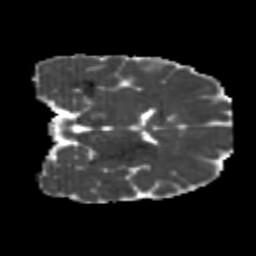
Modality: MD
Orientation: coronal
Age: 23
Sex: male
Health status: healthy
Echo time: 0.074 s